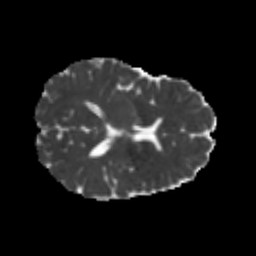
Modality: MD
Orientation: axial
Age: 20
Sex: female
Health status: healthy
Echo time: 0.074 s